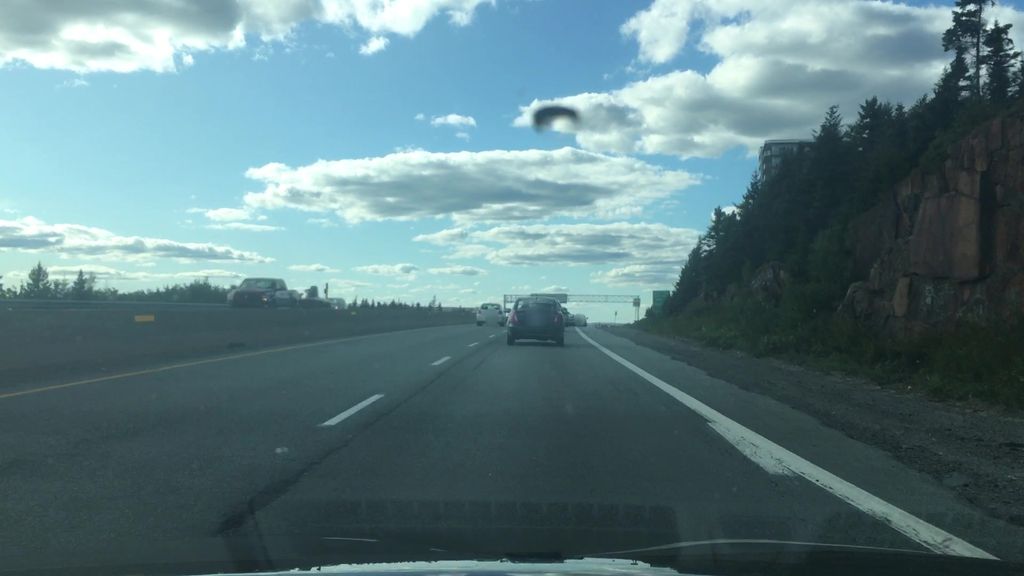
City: halifax